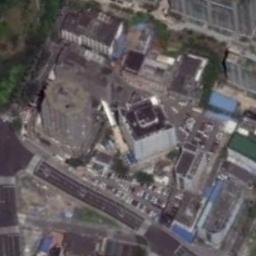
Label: commercial_area